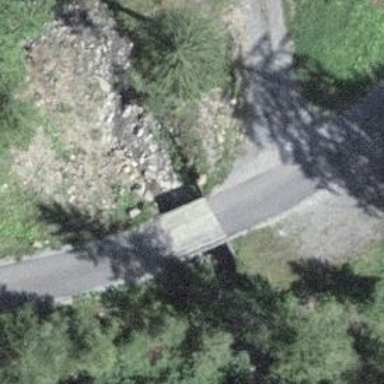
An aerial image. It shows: Unpaved unclassified road crossing paved bridge.